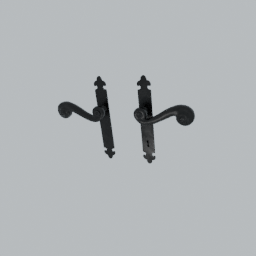
Label: mechanical